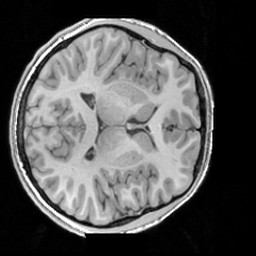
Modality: T1w
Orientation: axial
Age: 19
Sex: male
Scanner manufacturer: siemens
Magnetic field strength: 3 T
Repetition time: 1.63 s
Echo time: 0.00311 s